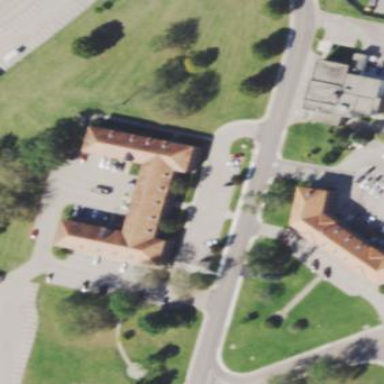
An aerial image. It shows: Building.